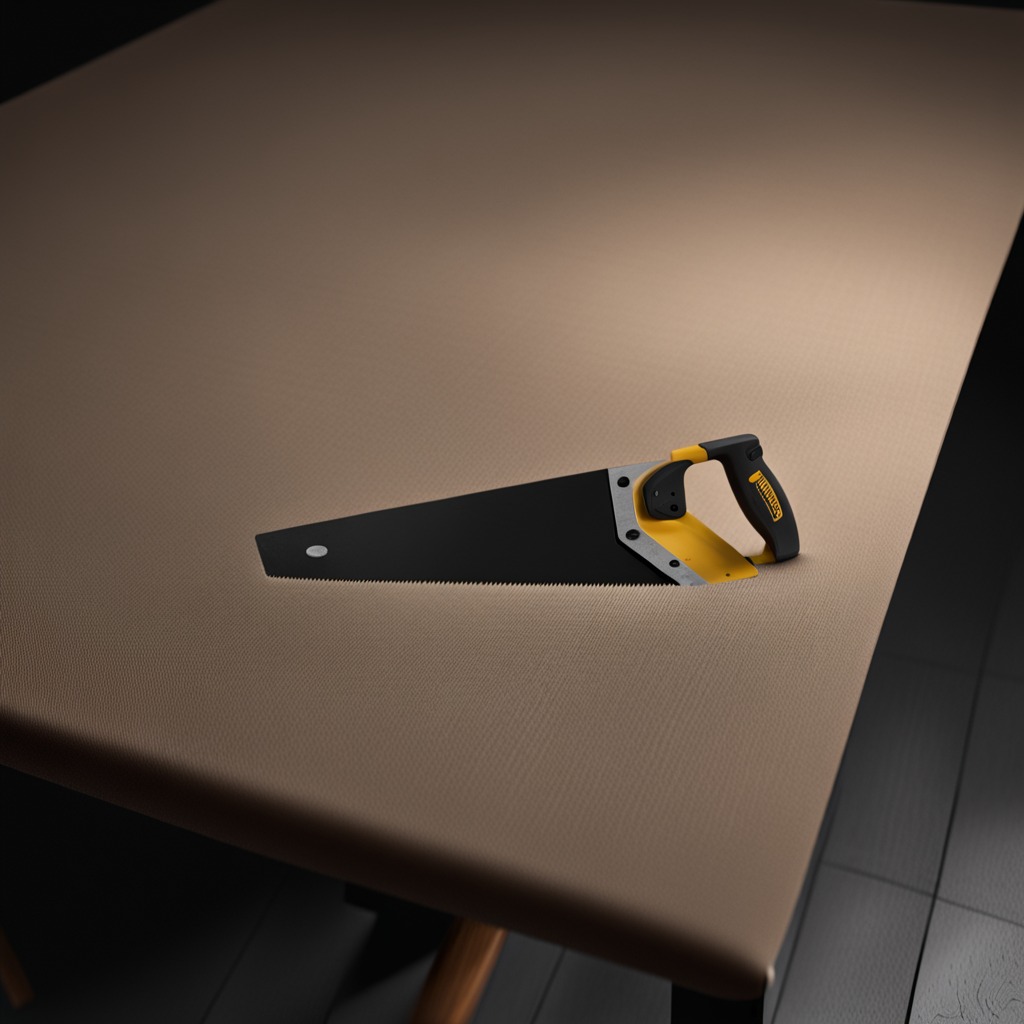
A metal saw lying on a wooden table.